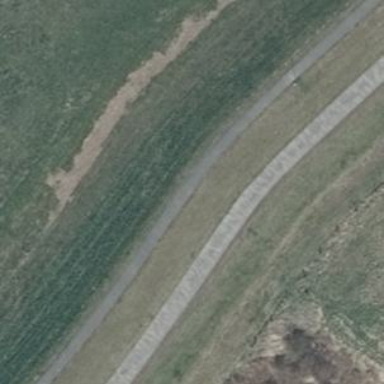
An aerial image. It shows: Asphalt track with grade1 quality.